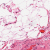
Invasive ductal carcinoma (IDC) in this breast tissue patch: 0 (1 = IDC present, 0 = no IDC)